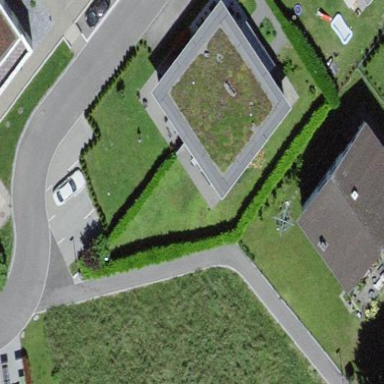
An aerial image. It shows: Flat roof terrace building.